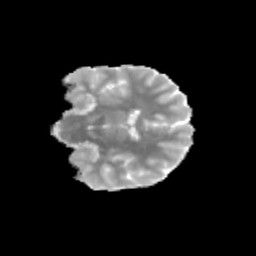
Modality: MD
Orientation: coronal
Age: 11
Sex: male
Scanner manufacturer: siemens
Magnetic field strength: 3 T
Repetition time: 3.8 s
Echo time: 0.07 s